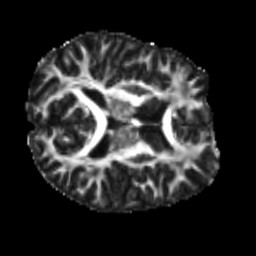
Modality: FA
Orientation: axial
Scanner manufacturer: siemens
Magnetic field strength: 3 T
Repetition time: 4 s
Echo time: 0.0594 s